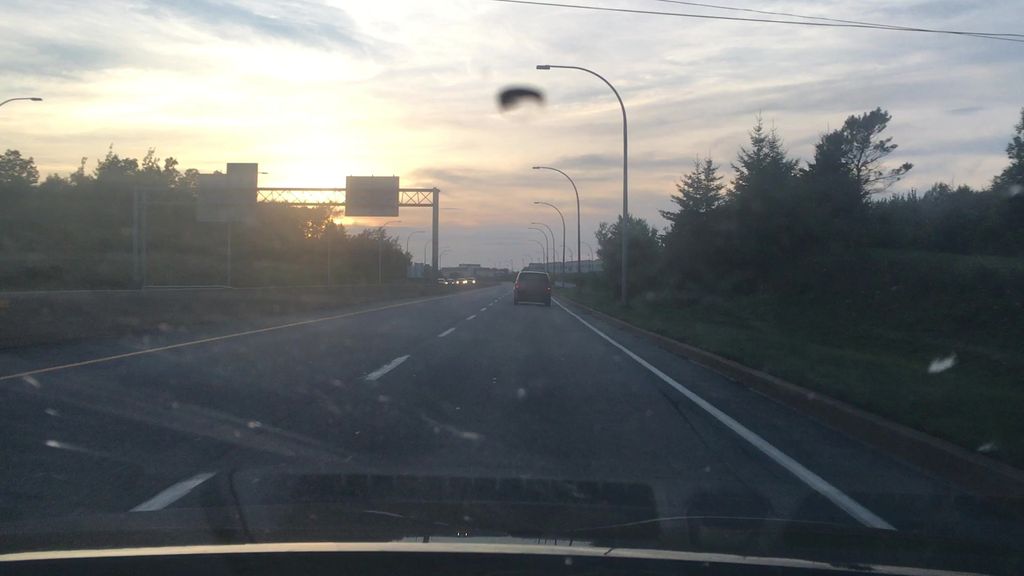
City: halifax